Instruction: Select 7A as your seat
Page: seats
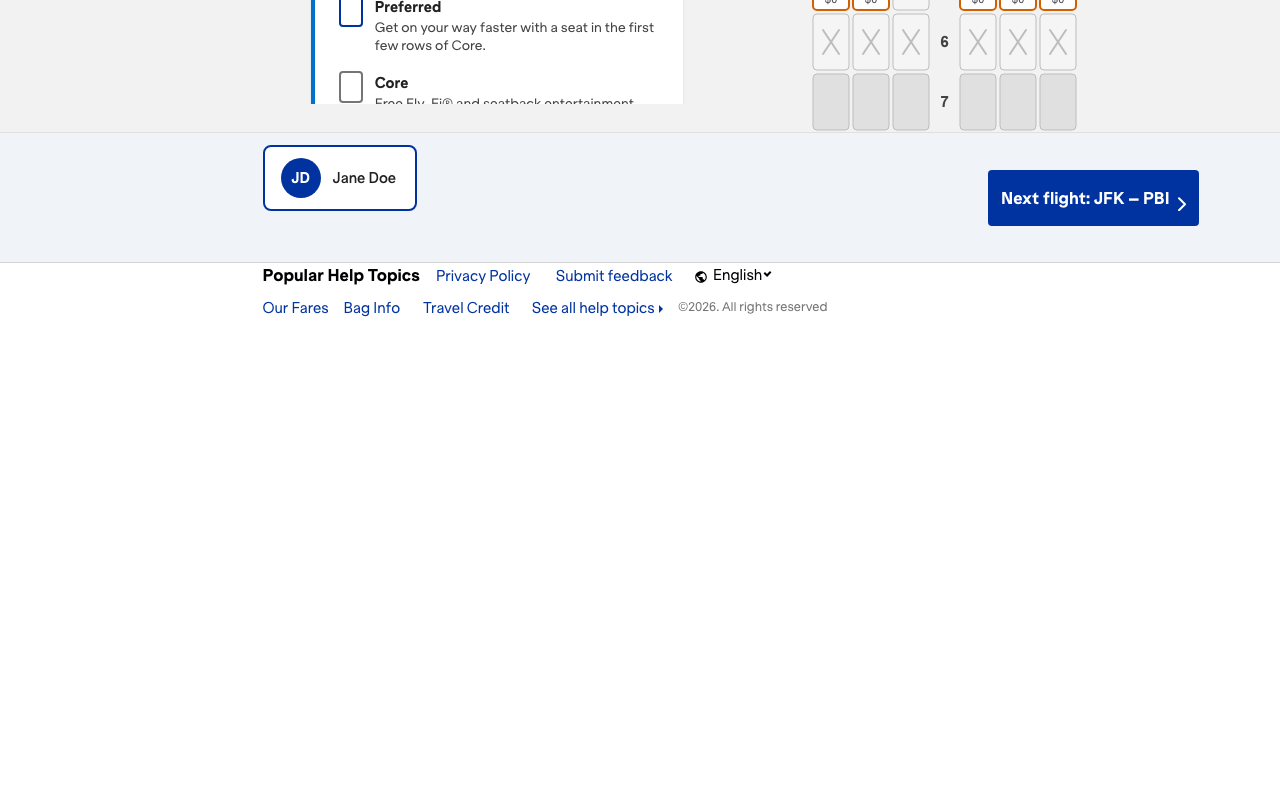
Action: click